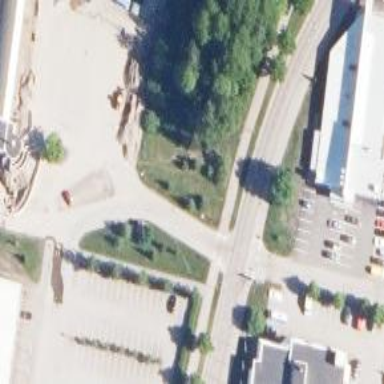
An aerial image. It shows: Driveway for service vehicles.